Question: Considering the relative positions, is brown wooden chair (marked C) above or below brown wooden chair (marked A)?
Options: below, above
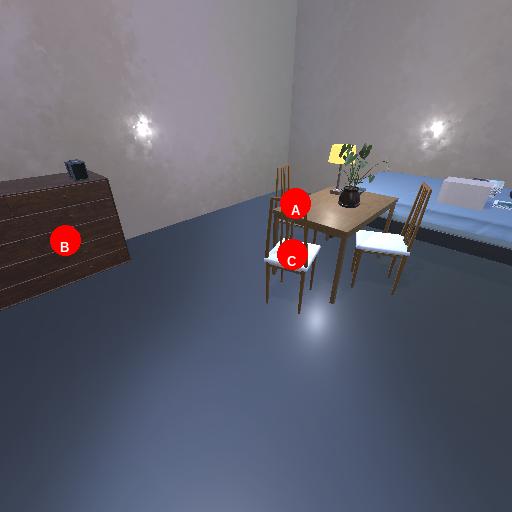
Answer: below